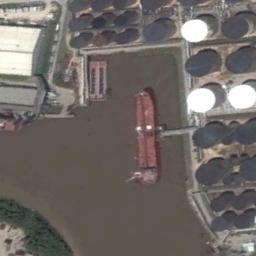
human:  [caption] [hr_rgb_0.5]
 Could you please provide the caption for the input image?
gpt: The orange cargo ship is docked at the oil terminal and the water is yellow .

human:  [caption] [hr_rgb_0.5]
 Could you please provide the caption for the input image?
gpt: There is a ship in the yellow water on the shore .

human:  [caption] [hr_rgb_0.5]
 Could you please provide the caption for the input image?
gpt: An orange-red tanker docked at the dock, With a large number of tank-shaped storage buildings, And two bulk carriers parked on the other side .

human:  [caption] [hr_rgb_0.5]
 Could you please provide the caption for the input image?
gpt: There are many buildings of different shapes and sizes beside the ship .

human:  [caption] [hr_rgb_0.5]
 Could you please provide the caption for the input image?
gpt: The red ship is at the harbor with many circular buildings .